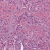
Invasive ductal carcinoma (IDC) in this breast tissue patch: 1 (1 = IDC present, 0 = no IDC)